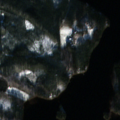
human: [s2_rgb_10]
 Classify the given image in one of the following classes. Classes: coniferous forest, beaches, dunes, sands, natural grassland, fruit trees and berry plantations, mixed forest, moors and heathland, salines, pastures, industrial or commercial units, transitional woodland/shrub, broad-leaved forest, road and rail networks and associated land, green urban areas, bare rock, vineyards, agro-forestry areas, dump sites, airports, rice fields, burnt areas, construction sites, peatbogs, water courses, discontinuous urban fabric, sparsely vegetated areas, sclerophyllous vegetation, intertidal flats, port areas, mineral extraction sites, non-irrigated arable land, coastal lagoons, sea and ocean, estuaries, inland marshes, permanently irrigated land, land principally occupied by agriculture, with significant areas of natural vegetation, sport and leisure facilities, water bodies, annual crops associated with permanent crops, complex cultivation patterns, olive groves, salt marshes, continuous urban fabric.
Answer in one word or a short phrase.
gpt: coniferous forest, mixed forest, transitional woodland/shrub, water bodies